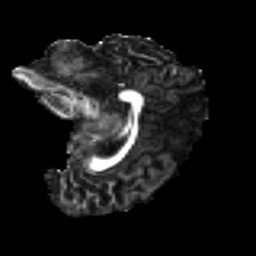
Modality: FA
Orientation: sagittal
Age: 27
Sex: female
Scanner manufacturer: ge
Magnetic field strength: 3 T
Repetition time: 7.8 s
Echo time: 0.0608 s